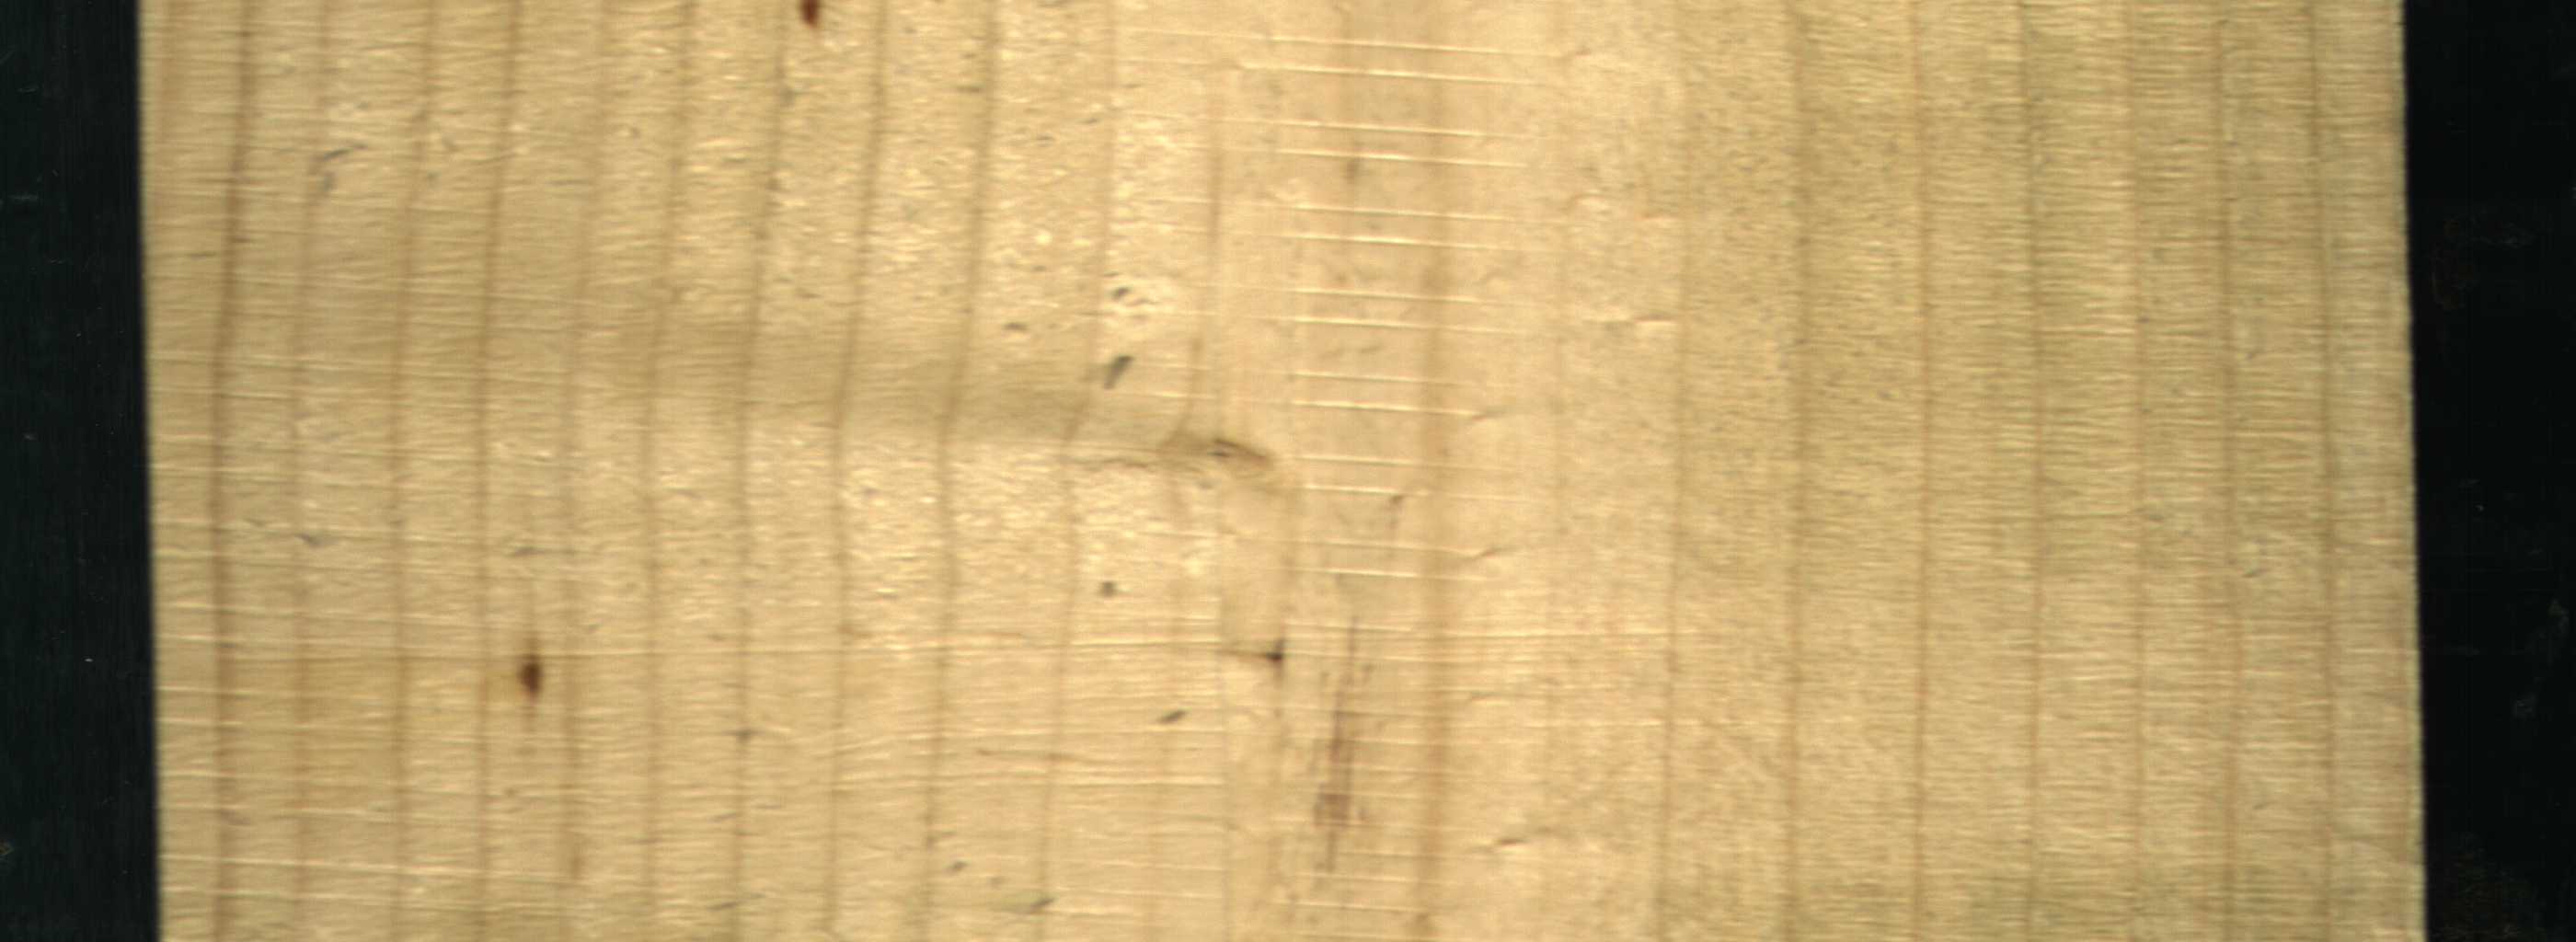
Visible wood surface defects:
resin
resin
Live_Knot